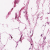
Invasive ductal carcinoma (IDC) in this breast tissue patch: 0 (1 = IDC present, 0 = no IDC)